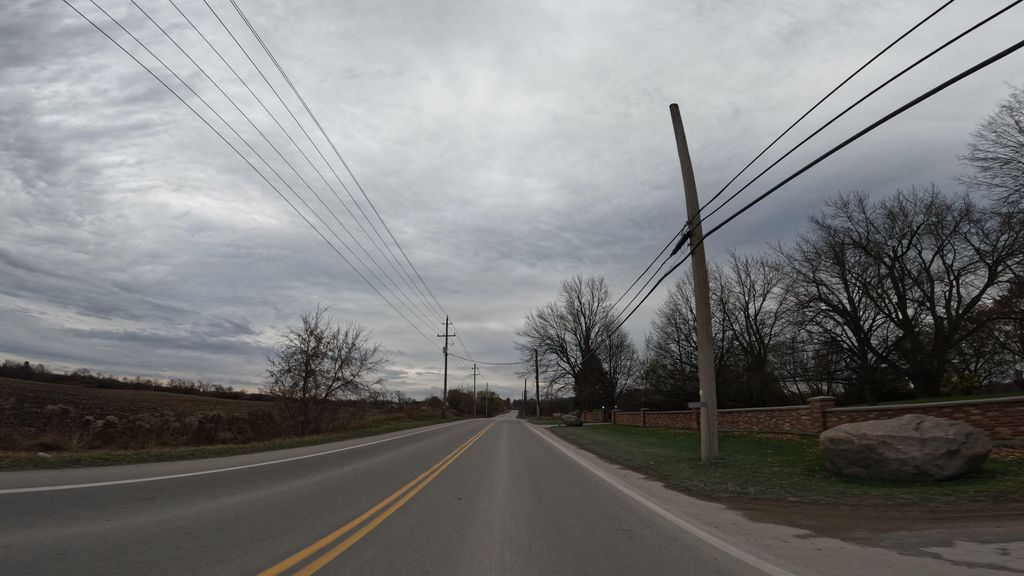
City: hamilton